Question: Is there an Eclipse shortcut to see all class overriding the method 'm'?

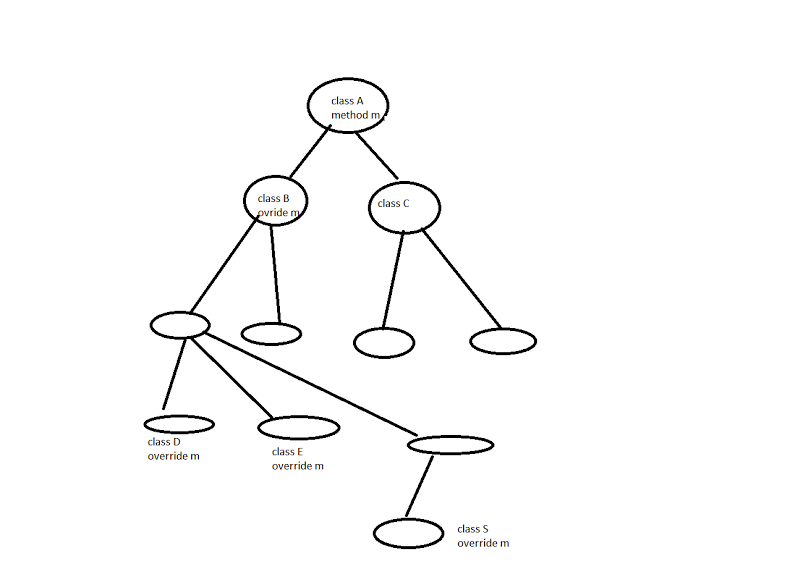
Answer: Highlight/select/put-cursor-on the method name and hit +
Obviously limited to the classes defined on the classpath ("build path" in Eclipse terminology)